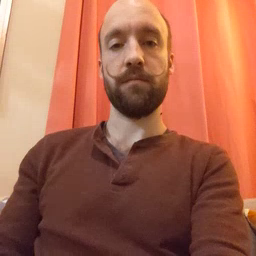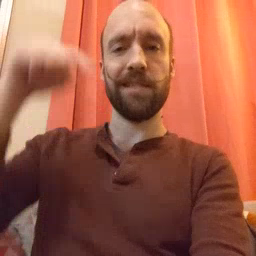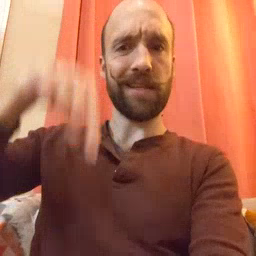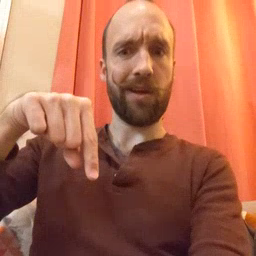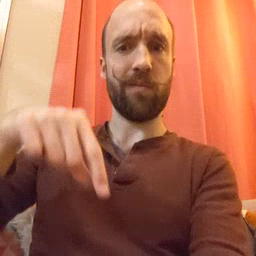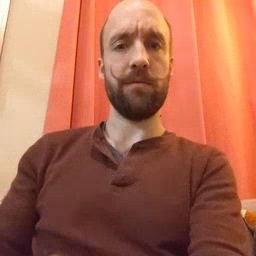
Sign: down